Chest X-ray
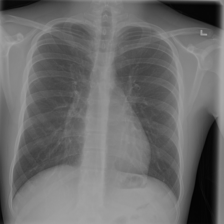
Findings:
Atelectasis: negative
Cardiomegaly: negative
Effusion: negative
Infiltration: positive
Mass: negative
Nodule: negative
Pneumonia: negative
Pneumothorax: negative
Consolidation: negative
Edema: negative
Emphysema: negative
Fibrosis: negative
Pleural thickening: negative
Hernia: negative